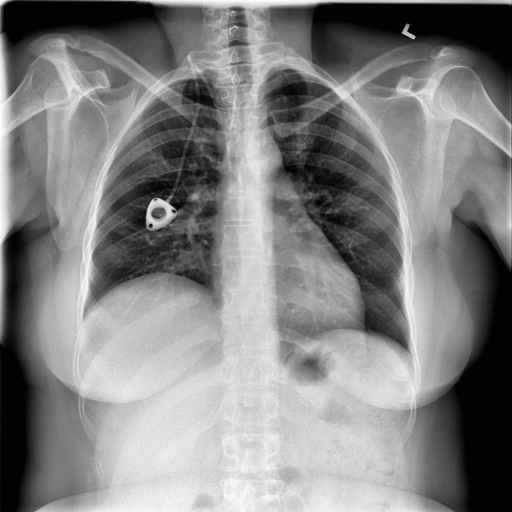
Finding: NORMAL